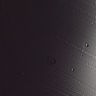
Metastatic tissue present: no